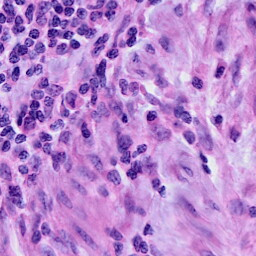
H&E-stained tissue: Cervix